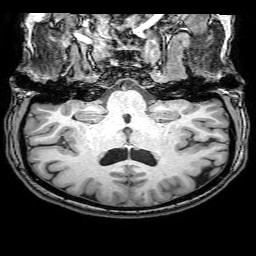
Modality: T1w
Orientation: sagittal
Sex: female
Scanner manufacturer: philips
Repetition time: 0.008088 s
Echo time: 0.0037 s